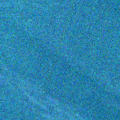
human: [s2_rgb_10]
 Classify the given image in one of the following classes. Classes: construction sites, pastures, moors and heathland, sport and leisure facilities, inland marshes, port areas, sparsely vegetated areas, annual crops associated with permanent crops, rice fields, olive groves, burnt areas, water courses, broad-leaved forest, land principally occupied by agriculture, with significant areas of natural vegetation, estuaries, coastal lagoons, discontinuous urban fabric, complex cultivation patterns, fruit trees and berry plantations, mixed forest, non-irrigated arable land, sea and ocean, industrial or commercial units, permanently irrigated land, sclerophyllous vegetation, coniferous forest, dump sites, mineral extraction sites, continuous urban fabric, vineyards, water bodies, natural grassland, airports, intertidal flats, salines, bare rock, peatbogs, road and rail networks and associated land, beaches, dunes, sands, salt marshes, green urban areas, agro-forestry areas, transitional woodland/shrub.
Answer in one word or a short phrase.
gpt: sea and ocean